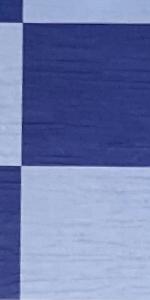
Label: Empty